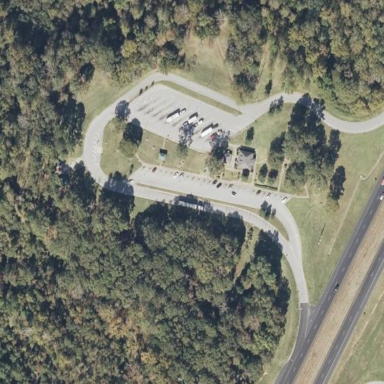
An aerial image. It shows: Rest area on the road with sanitary dump station.